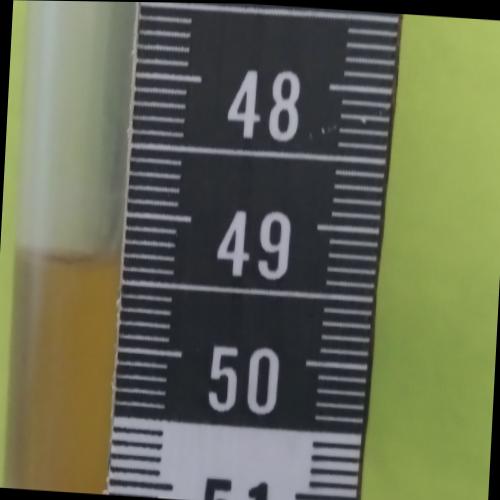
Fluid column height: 49.3 cm